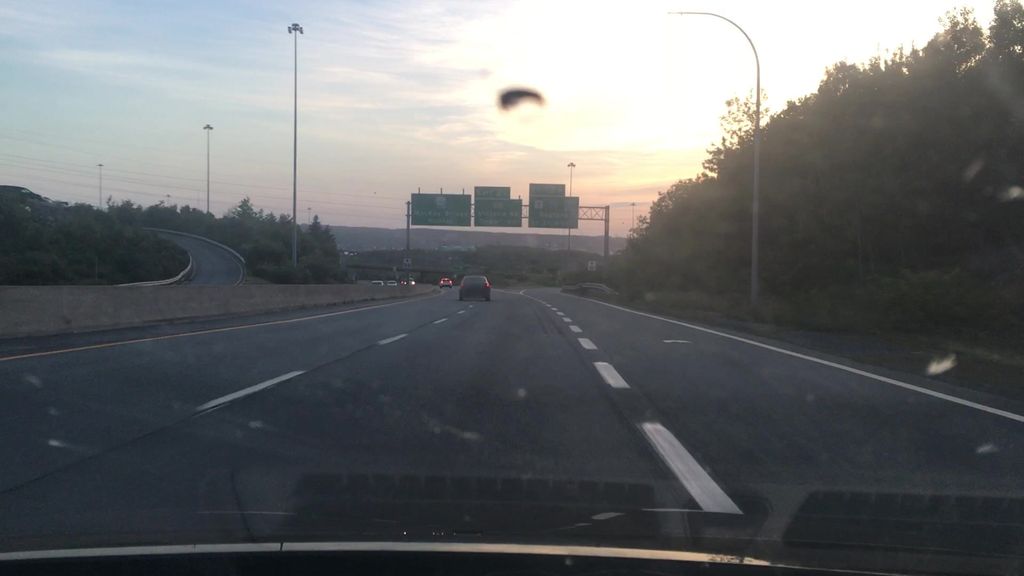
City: halifax